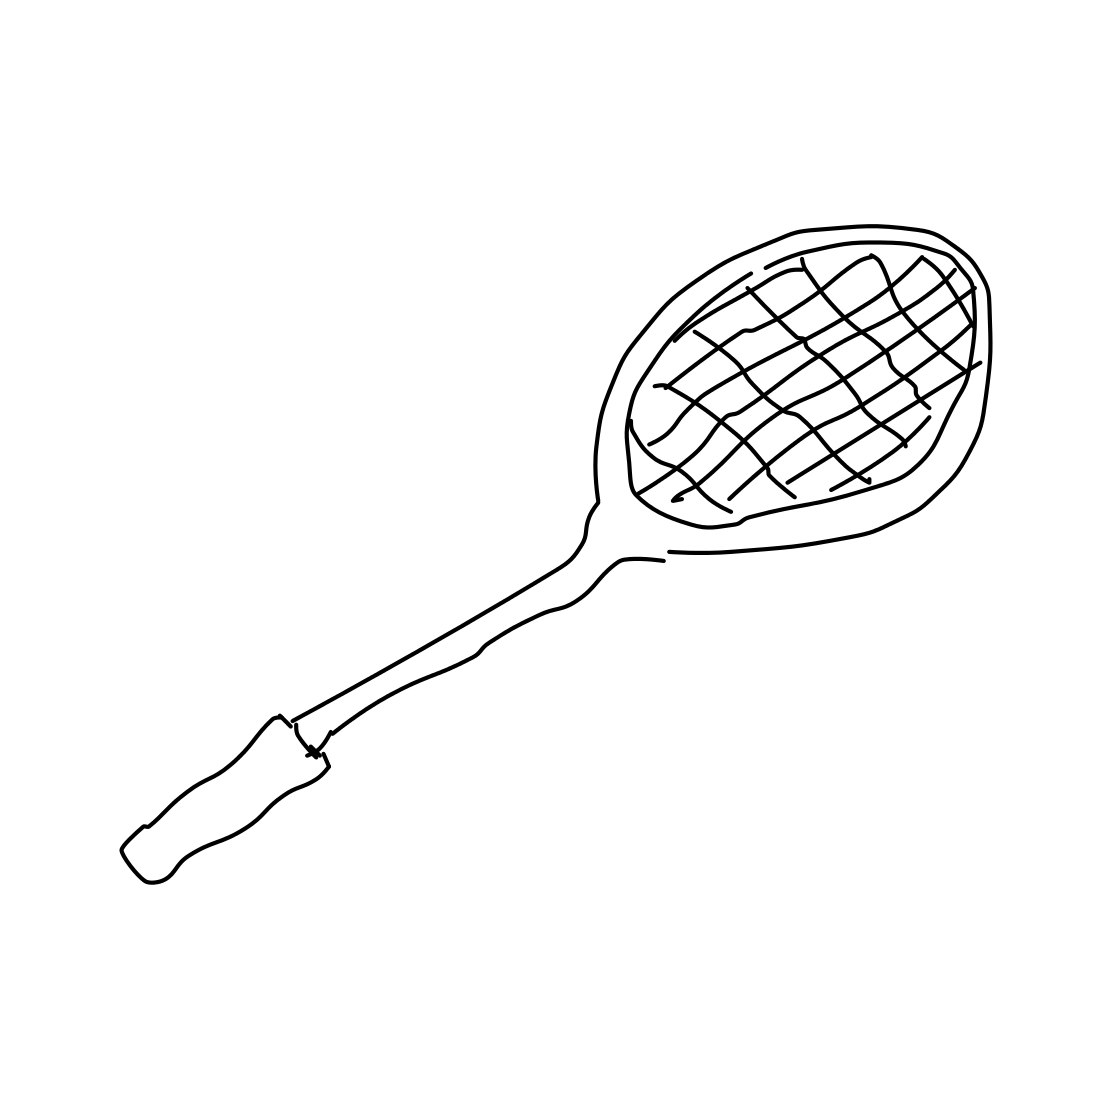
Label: tennis-racket